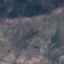
Land use / land cover: HerbaceousVegetation